Question: I want to split a string into 2 arrays, one with the text that's delimited by vbTab (I think it's ' ' in c#) and another string with the test thats delimited by vbtab (I think it's '
' in c#).
By searching I found this (<URL>:
'''
string input = "abc][rfd][5][,][.";
string[] parts1 = input.Split(new string[] { "][" }, StringSplitOptions.None);
string[] parts2 = Regex.Split(input, @"\]\[");
'''
but my string would be something like this:
'''
aaa bbb ccc ddd eee
Account Type Currency Balance 123,456.78
Date Details Amount
03NOV13 Transfer 9,999,999.00-
02NOV13 \Cheque 125.00
Debit Card Cash 200.00
'''
so in the above code becomes:
'''
string input = "aa bbb ccc ddd eee
Account Type Personal Current Account Currency GBP Balance 123,456.78
Date Details Amount
03NOV13 Transfer 9,999,999.00-
02NOV13 \Cheque 125.00
Debit Card Cash 200.00
30OCT13 Loan Repayment 1,234.56-
Type 30-Day Notice Savings Account Currency GBP Balance 983,456.78
Date Details Amount
03NOV13 Repaid "
"
'''
but how do I create one string array with everthing up to the first and another array that holds everything after?
Then the second one will have to be split again into several string arrays so I can write out a mini-statement with the account details, then showing the transactions for each account.
I want to be able to take the original string and produce something like this on A5 paper:

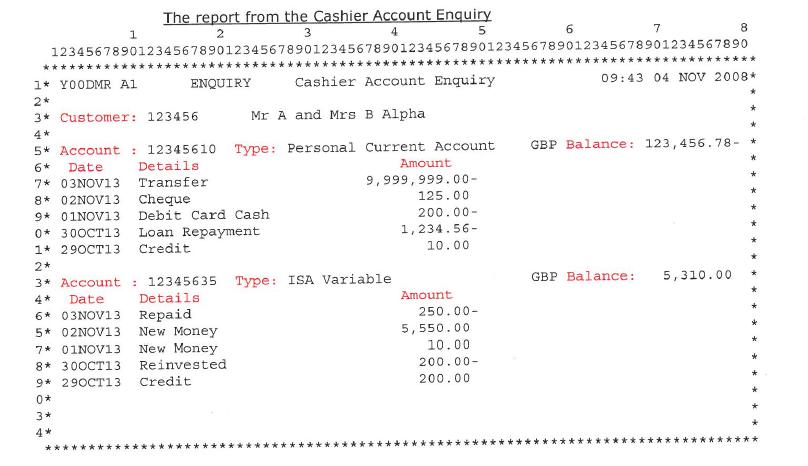
Answer: You can use a LINQ query:
'''
var cells = from row in input.Split('
')
select row.Split(' ');
'''
You can get just the first row using 'First()' and the remaining rows using 'Skip()'. For example:
'''
foreach (string s in cells.First())
{
Console.WriteLine("First: " + s);
}
'''
Or
'''
foreach (string[] row in cells.Skip(1))
{
Console.WriteLine(String.Join(",", row));
}
'''